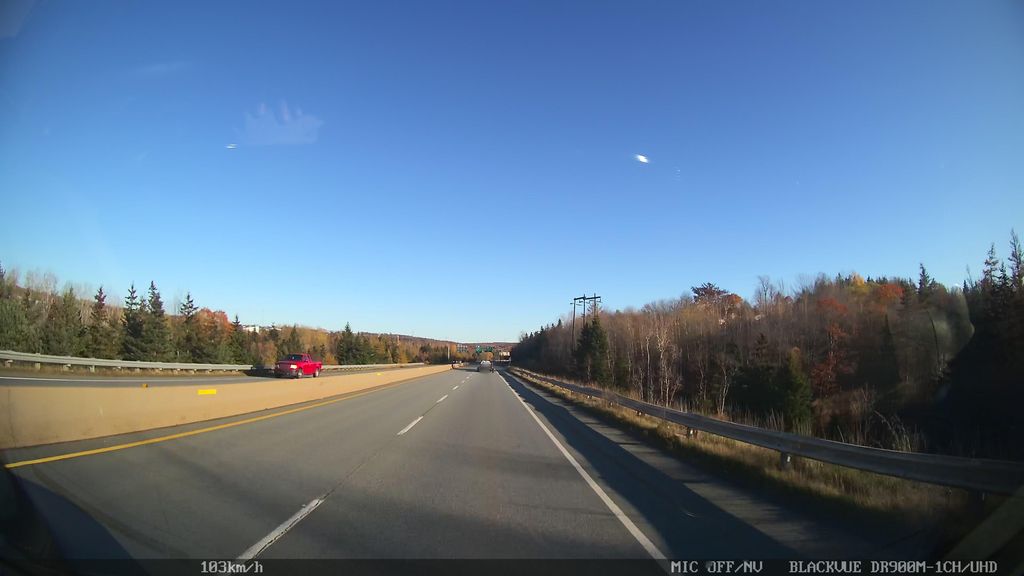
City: halifax